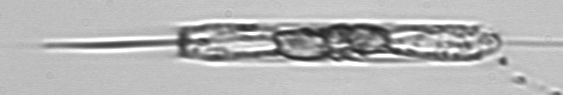
Label: Ditylum_brightwellii